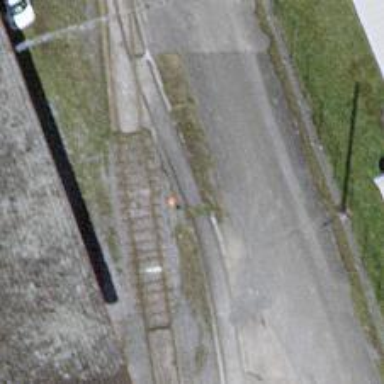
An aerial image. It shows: Disused railway siding with electrified contact line.